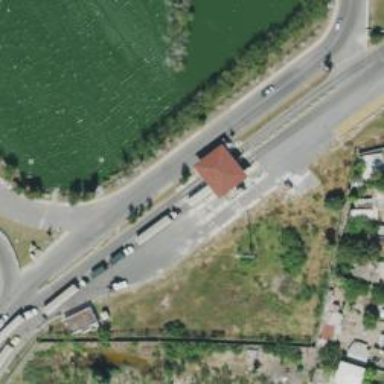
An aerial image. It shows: Border control barrier.